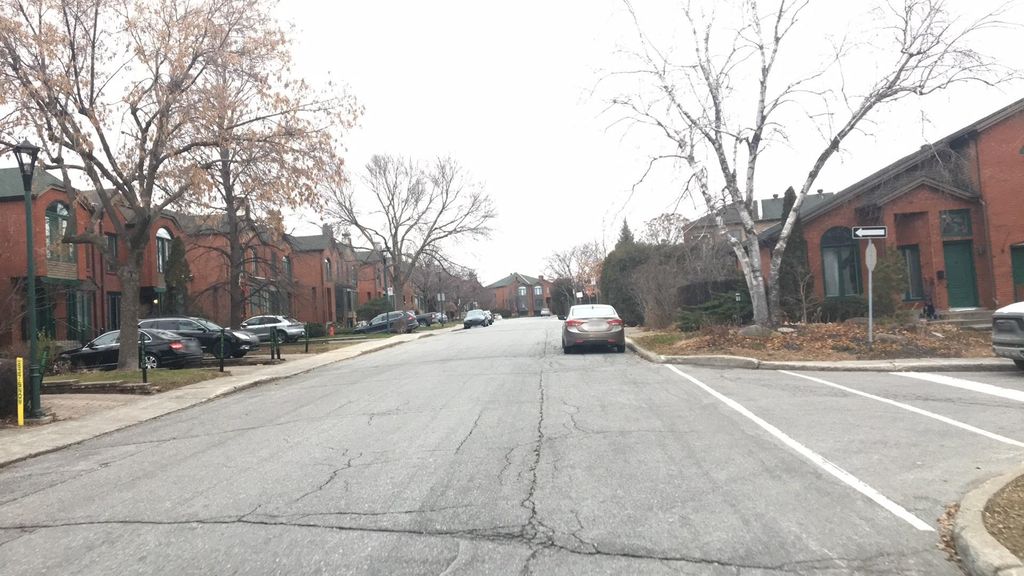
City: montreal